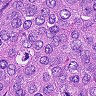
Metastatic tissue present: yes